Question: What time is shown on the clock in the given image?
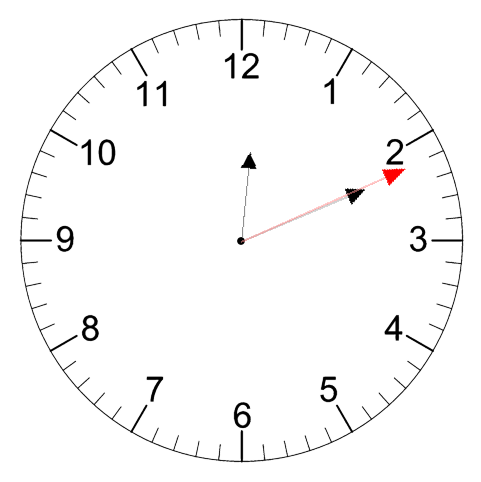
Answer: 12:11:11